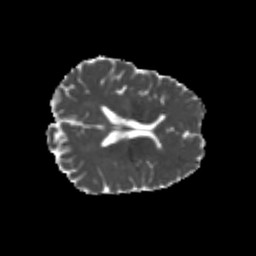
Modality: MD
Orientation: axial
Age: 24
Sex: male
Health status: healthy
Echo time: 0.074 s